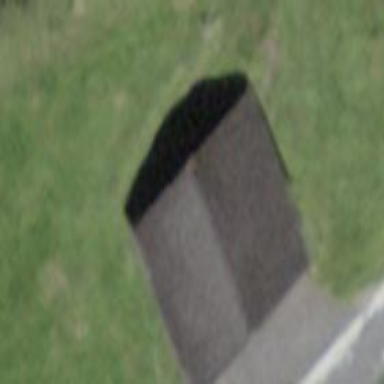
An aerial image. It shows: Garage building.